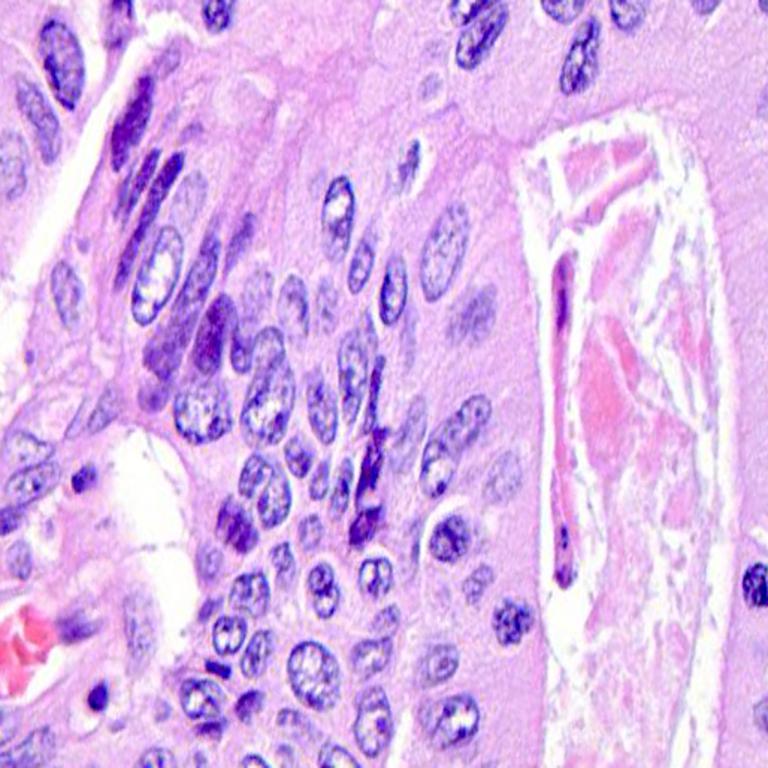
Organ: colon
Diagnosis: adenocarcinomas